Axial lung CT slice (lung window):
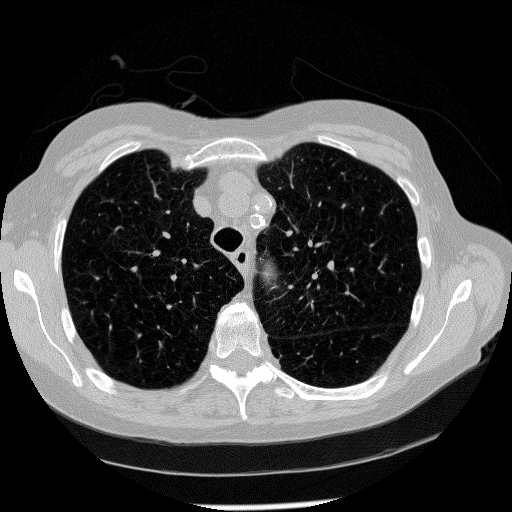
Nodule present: no